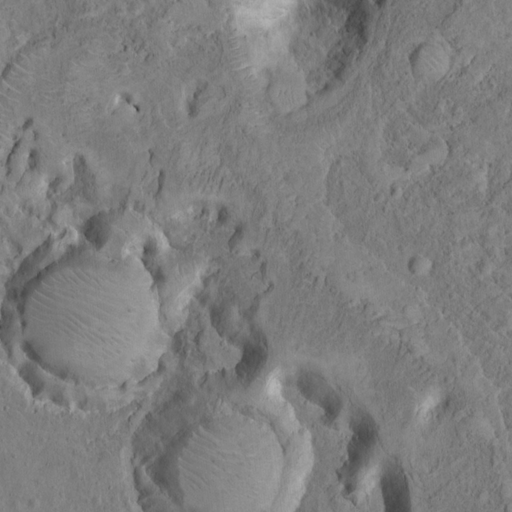
Objects detected: cone